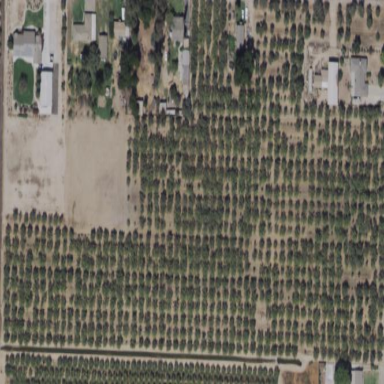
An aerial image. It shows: Almond orchard with rows of almond trees.